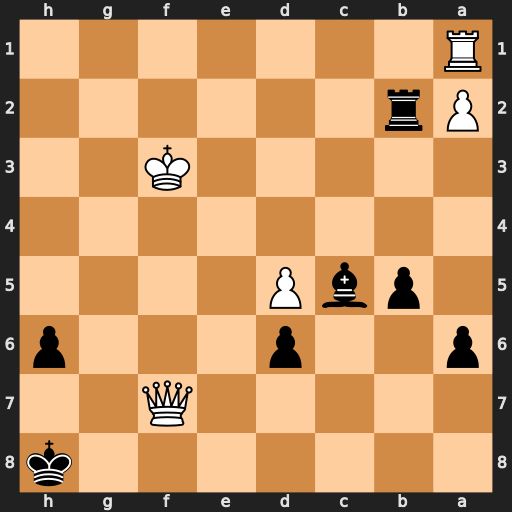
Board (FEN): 7k/5Q2/p2p3p/1pbP4/8/5K2/Pr6/R7
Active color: b
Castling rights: -
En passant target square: -
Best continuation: Rf2+ Ke4 Rxf7